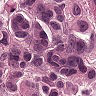
Metastatic tissue present: yes